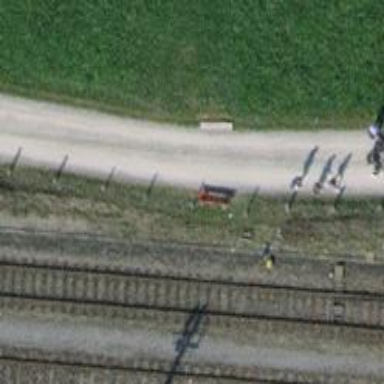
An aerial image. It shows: Red bench.